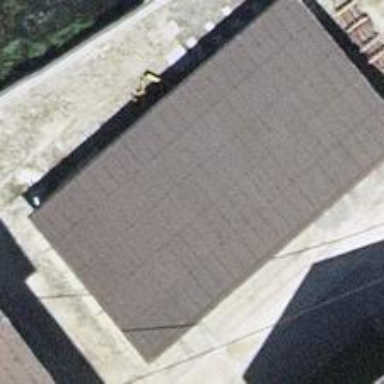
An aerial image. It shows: View of roof of building.